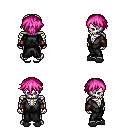
a pixel art fantasy rpg character, male body template, skeleton, gray robe, metal pants, pink short bangs hairstyle, cloth bracers, gray slippers, four views (front, back, left, right), 2x2 character sprite sheet, small pixel art, hard edges, no anti-aliasing